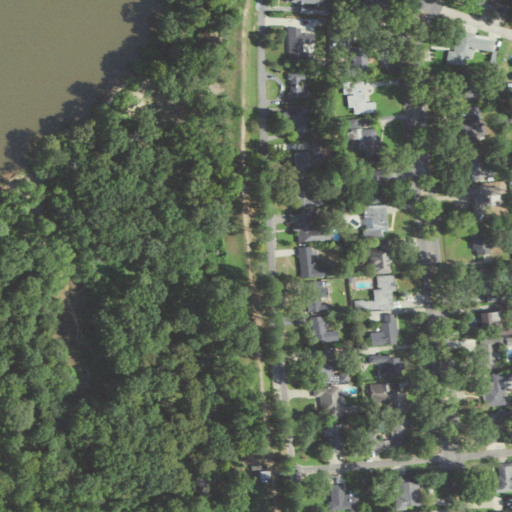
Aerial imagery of mountain in Louisiana named Pargoud Indian Mound containing open development, woody wetlands, low intensity development, mixed forest, open water, evergreen forest, and medium intensity development